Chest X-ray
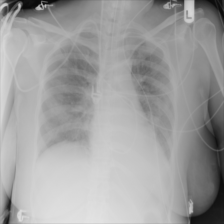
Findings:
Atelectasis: negative
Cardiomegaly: negative
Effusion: negative
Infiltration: negative
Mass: negative
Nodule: negative
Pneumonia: negative
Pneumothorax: negative
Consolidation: negative
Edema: negative
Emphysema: negative
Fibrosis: negative
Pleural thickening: negative
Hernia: negative